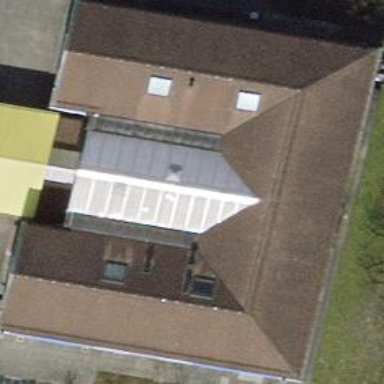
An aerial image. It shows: Kindergarten building.